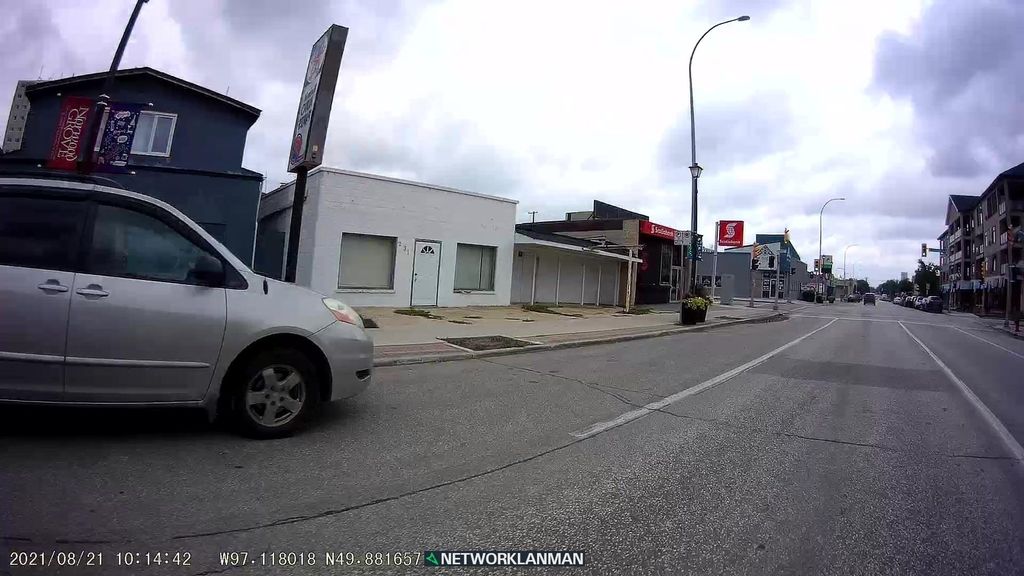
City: winnipeg